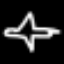
Label: airplane